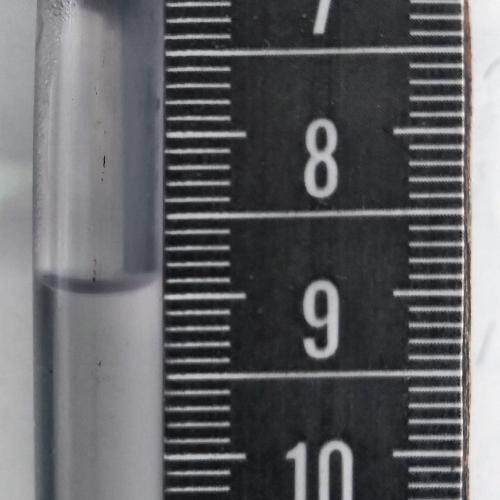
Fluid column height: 8.9 cm